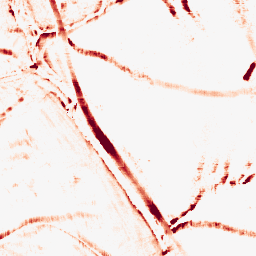
Category: morphological
Decomposition family: morphological_rect
Decomposition parameters: operation: opening
width: 10
height: 10
Upsampling method: edge_directed
Upsampling parameters: scale: 2
Upsampling scale: 2